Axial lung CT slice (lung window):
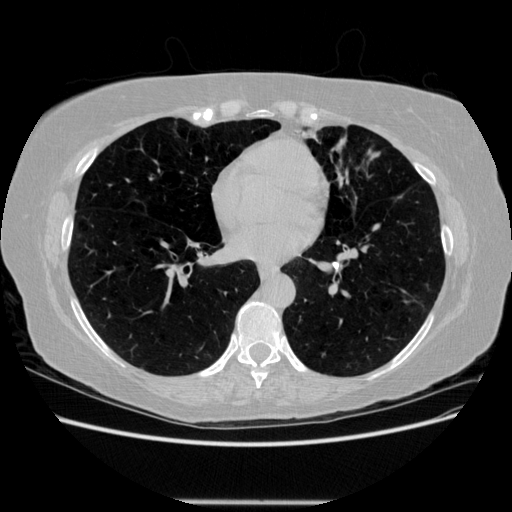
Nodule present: no